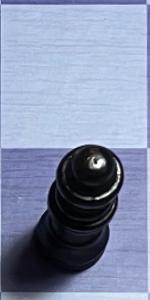
Label: Queen_Black